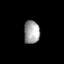
Tissue: prostate
Cell type: T cells
Senescence score: 0.341
Nuclear area (px): 357
Mean DAPI intensity: 161.571